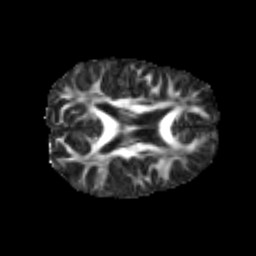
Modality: FA
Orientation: axial
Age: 7
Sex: male
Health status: healthy